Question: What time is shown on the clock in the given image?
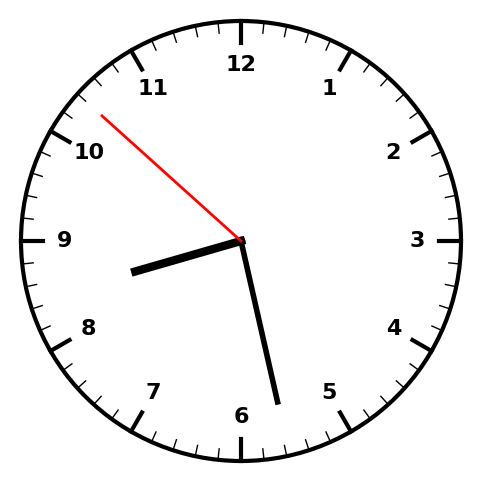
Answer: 08:27:52